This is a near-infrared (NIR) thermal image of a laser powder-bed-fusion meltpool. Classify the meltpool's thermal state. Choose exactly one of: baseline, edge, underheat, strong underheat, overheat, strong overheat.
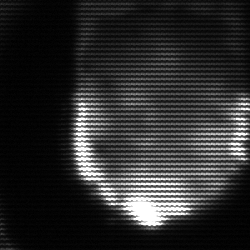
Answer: edge